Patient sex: M
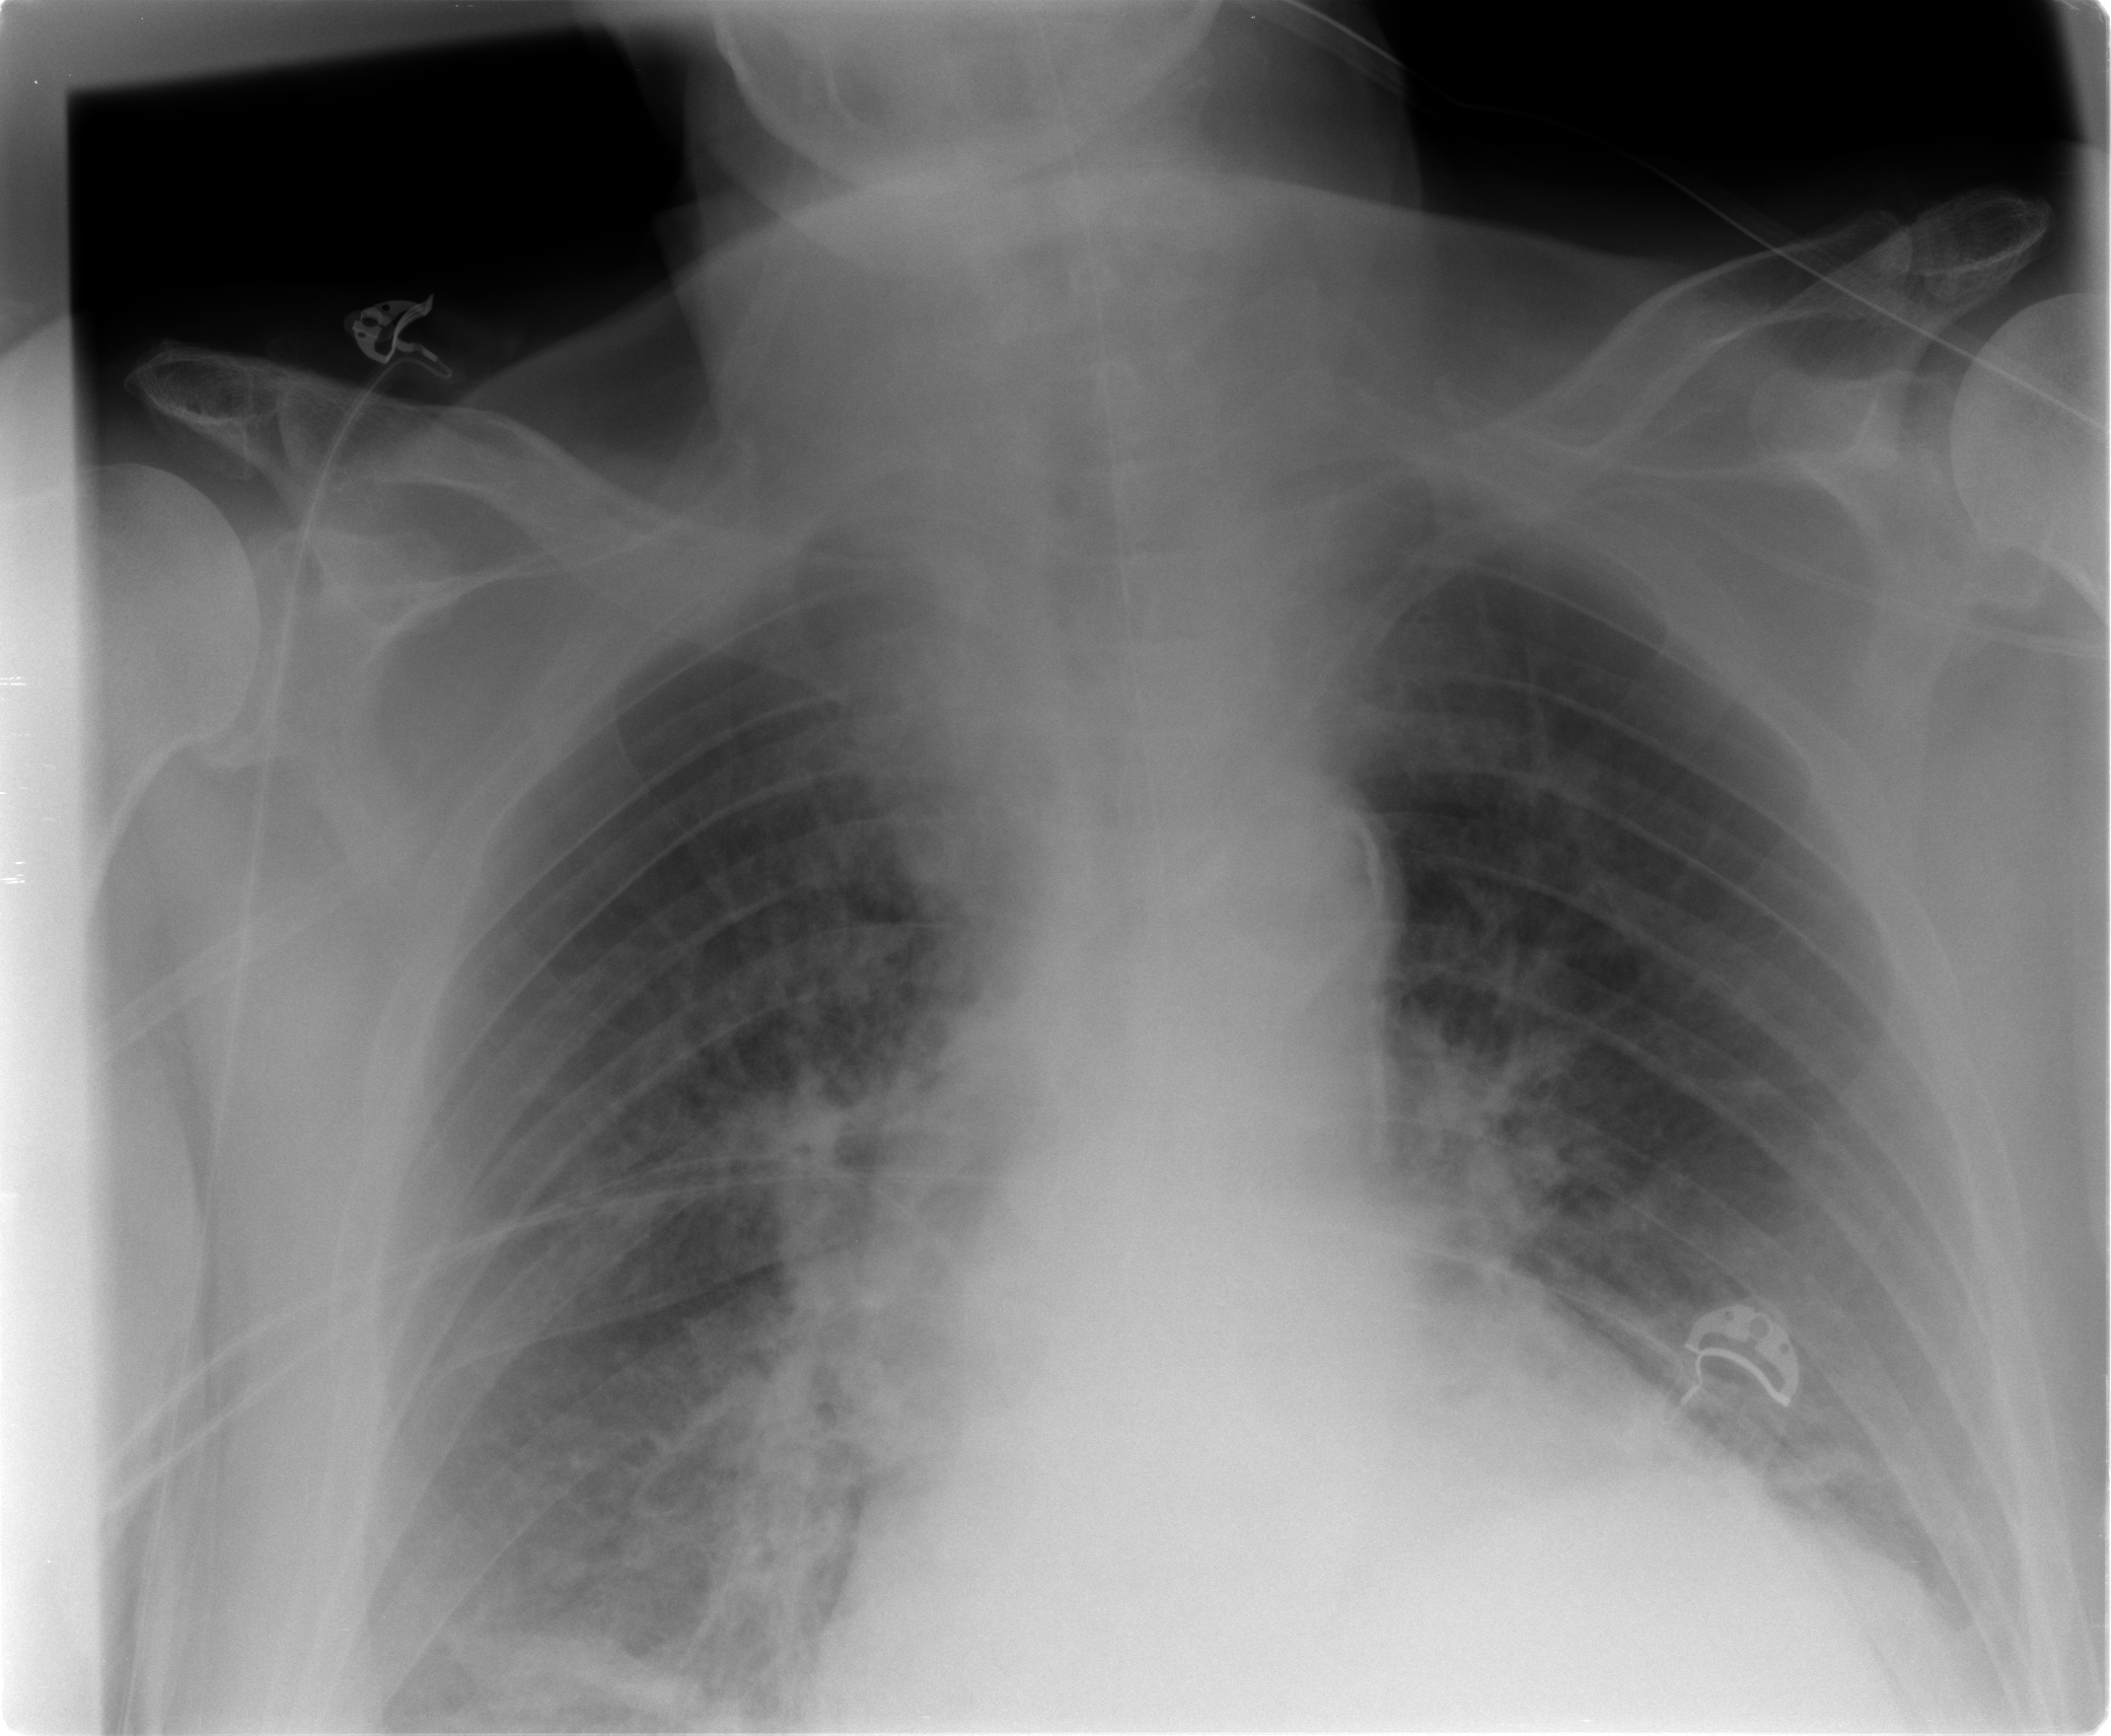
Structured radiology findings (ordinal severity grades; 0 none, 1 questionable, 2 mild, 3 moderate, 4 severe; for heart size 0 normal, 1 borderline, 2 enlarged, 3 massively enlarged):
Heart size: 2
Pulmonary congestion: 2
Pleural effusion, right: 0
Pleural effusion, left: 0
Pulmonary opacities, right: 2
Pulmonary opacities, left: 0
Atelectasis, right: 2
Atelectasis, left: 2